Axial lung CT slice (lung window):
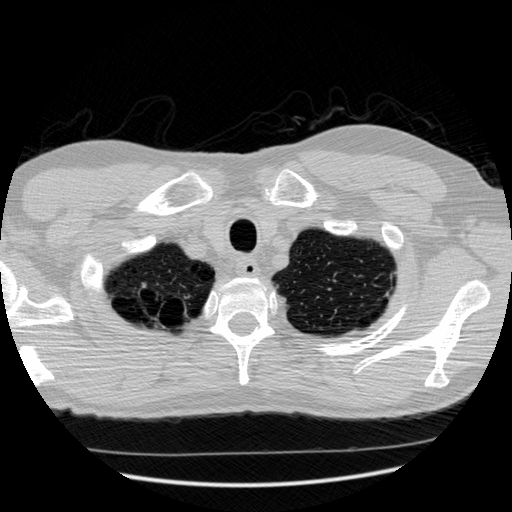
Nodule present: no